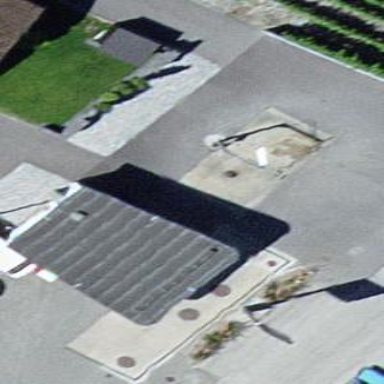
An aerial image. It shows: Building housing fuel station.